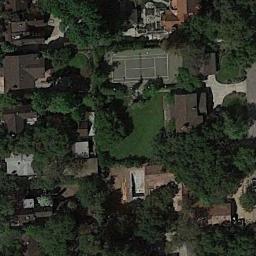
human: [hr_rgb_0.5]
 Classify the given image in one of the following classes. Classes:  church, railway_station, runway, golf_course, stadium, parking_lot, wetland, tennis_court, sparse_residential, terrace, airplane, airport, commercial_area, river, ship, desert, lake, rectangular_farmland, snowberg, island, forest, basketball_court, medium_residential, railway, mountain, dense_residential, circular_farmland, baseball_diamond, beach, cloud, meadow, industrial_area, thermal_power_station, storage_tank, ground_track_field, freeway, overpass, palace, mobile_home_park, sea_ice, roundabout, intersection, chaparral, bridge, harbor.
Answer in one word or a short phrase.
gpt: tennis_court